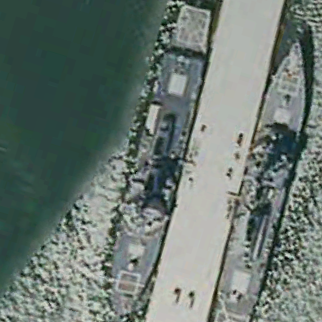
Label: destroyer